Field crop: maize
Growth stage: 2
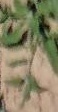
Species: atriplex